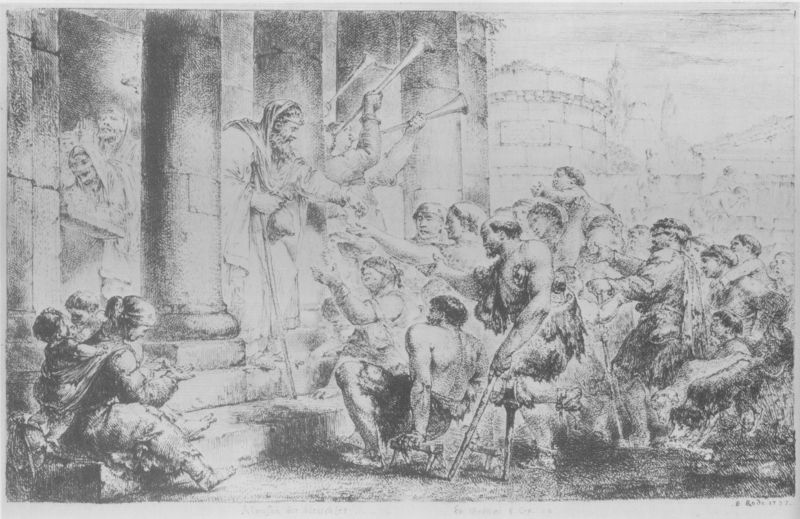
Titel: Der Heuchler, welcher unter Trompetenschall Almosen gibt
Künstler: Bernhard Rode
Standort: Kiel
Institution: Kunsthalle zu Kiel der Christian-Albrechts-Universität
Schlagwörter: gruppe, himmel, mann, schatten, weiß, frauen, menschen, stadt, braun, fenster, frau, grau, haar, hintergrund, licht, männer, schwarz, säule, säulen, zeichnung, gebäude, haus, leute, masse, menge, bart, wand, alte, architektur, arm, arme, bibel, kleidung, sockel, stein, steine, horn, hände, signatur, häuser, sonne, gewand, haare, familie, gewänder, kind, mutter, musik, kinder, stock, turm, krug, ton, stab, giebel, mauer, grafik, steinmauer, seine, querformat, treppe, treppen, historienbild, brot, stufen, plinthe, zinnen, stütze, alter, antike, lumpen, burg, geben, hocken, druck, druckgraphik, radierung, stich, lithografie, schwarzweiß, knien, volk, beutel, beten, menschenmenge, kapitelle, rom, kapitell, ausgestreckt, jesus, mauern, antik, hilfe, toga, mythos, krieger, binde, mönch, bettler, posaunen, tempel, fanfaren, trompeten, basis, fanfare, posaune, kranke, verband, verwundet, verwundete, almosen, gabe, spende, schaft, blasen, signal, bitten, holzbein, forum, betteln, krüppel, speisung, vorzeichnung, basen, säulenordnung, trompete, mildtätigkeit, pilger, krücke, krücken, blasinstrumente, verteilen, ausschank, blinde, jericho, grphik, bläser, trompeter, amputiert, versehrt, gehör, begäude, pain, invaliden, versehrte, behindert, sulen, lasset die kinder zu mir komme, austeilen, lumpenbettler, lahme, aussätzige